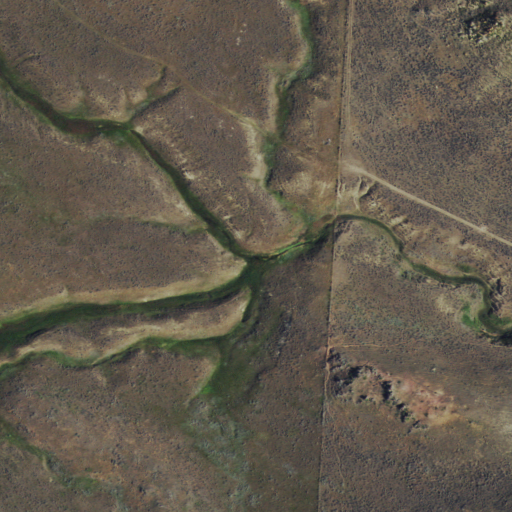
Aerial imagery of valley in Wyoming named West Fork Murray Draw containing shrub and grassland